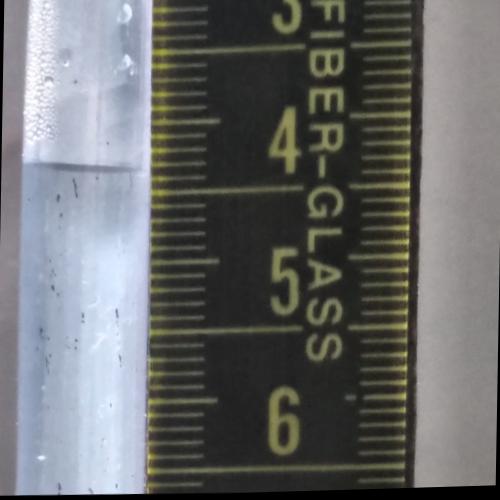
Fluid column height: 4.3 cm